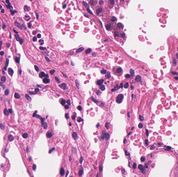
Tumor epithelial tissue: no
Tumor-associated stroma tissue: no
Normal tissue: yes